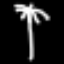
Label: palm tree